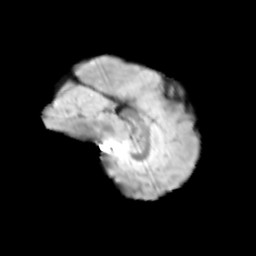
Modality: T2w
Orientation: sagittal
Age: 13
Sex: male
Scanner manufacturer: siemens
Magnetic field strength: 3 T
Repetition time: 3.8 s
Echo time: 0.07 s